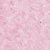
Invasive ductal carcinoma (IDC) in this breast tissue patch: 0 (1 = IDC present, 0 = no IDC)